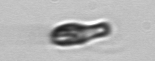
Label: Euglena